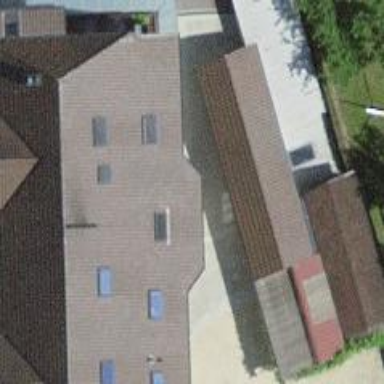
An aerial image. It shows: Garage.